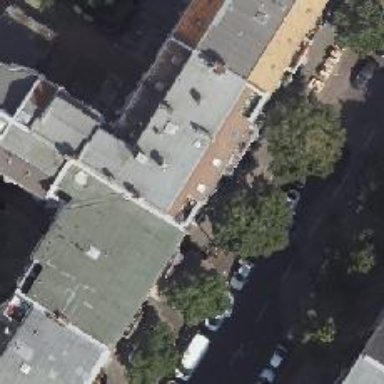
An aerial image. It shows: Cafe.